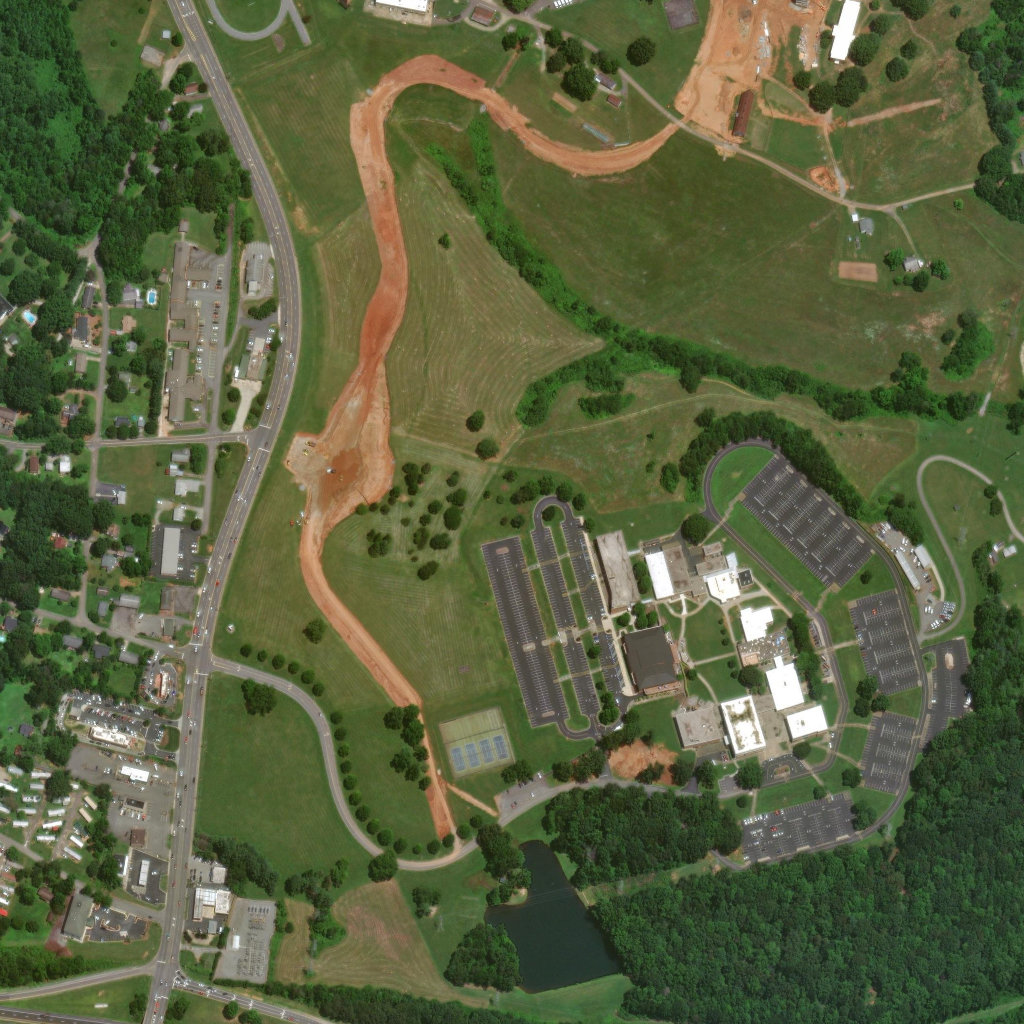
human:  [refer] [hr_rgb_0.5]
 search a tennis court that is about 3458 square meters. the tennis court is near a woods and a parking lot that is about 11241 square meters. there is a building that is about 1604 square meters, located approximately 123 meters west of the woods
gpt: <box>[[43, 69, 50, 76, 0]]</box>

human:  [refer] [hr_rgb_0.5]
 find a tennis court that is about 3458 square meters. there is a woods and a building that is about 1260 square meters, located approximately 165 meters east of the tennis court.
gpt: <box>[[43, 69, 50, 76, 0]]</box>